Question: I followed a tutorial on rotating a picture bound to a button and it should be pretty simple, yet I can't figure it out.
'''
private void rotateMenu()
{
int rotateAngle;
if (menuState) rotateAngle = -90;
else rotateAngle = 90;
DoubleAnimation myanimation = new DoubleAnimation(0, rotateAngle, new Duration(TimeSpan.FromMilliseconds(222)));
var rotateTransform = new RotateTransform(rotateAngle, 24.5, 24.5);
menuButtonImage.RenderTransform = rotateTransform;
rotateTransform.BeginAnimation(RotateTransform.AngleProperty, myanimation);
}
'''
First button press - rotate the picture by 90 degrees. Simple, works.
Now I want to either reverse the rotation or rotate another 90 degrees.
Animation works fine but the outcome always switches back to the picture being rotated 90 degrees, no matter what I set the second 'rotateAngle' to.
Basically what I get is in the first part of the picture, want I need in the second part.

What am I doing wrong here? Why can't I rotate the picture again? I tried with -90, 90 and lots of other values, e.g. 45 degrees, yet no rotation happening?
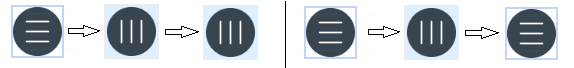
Answer: That's because the picture isn't actually rotated, but it's only rendered rotated. Until the rendertransform gets a new transform, it will stay rotated.
This will rotate it back, So you could try:
'''
DoubleAnimation myanimation2 =
new DoubleAnimation(0, new Duration(TimeSpan.FromMilliseconds(222)));
'''
only use the 'toValue' parameter overload to rotate it back.
---
I would make something like:
'''
// initial angle is 0
RotateTransform _rotateTransform = new RotateTransform(0.0, 24.5, 24.5);
Duration _rotationSpeed;
private void CreateRotation()
{
_rotationSpeed = new Duration(TimeSpan.FromMilliseconds(222));
menuButtonImage.RenderTransform = _rotateTransform;
}
private void rotateToSide()
{
DoubleAnimation myanimation = new DoubleAnimation(90, _rotationSpeed);
_rotateTransform.BeginAnimation(RotateTransform.AngleProperty, myanimation);
}
private void rotateToDefault()
{
DoubleAnimation myanimation = new DoubleAnimation(0, _rotationSpeed);
_rotateTransform.BeginAnimation(RotateTransform.AngleProperty, myanimation);
}
'''
---
For your information (as I can read from your code) You don't have to change the 'Angle' property of the 'rotateTransform' object. The 'rotateTransform.BeginAnimation' will alter the property.